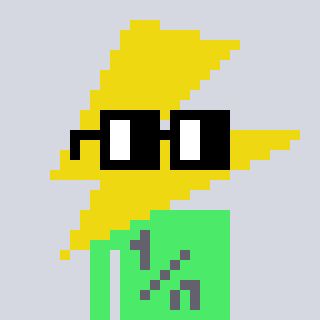
a pixel art character with square black glasses, a lightning bolt-shaped head and a teal-colored body on a cool background